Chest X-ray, PA view. Patient: 41 years old, sex M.
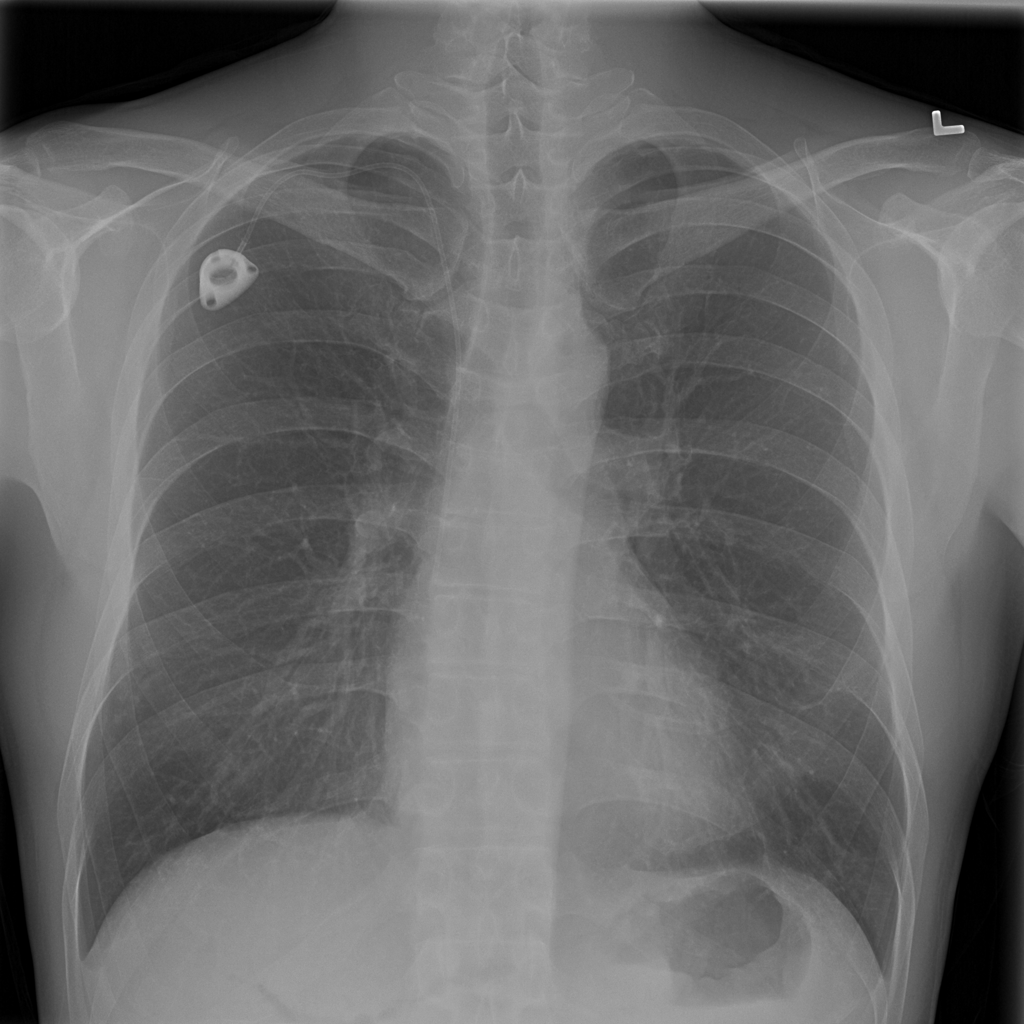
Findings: No Finding